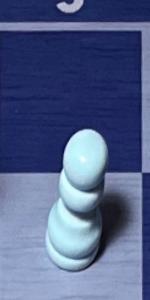
Label: Pawn_White